Field crop: maize
Growth stage: 2
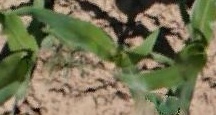
Species: maize